Interaction volume radius: 5 \u00c5
Interaction volume height: 30 \u00c5
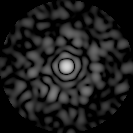
Disorder parameter: 0.8723